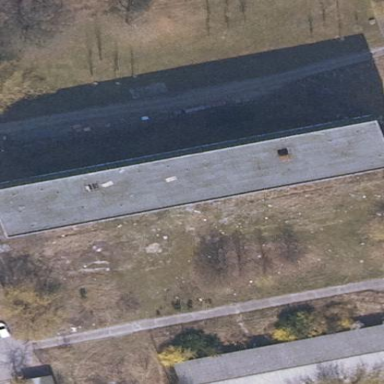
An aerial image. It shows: Ruins of building.